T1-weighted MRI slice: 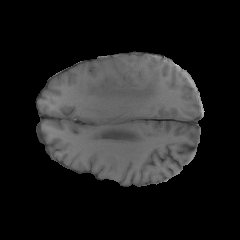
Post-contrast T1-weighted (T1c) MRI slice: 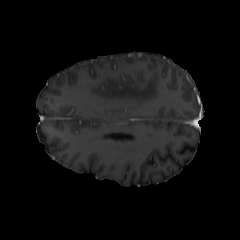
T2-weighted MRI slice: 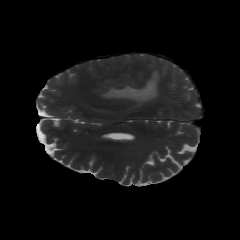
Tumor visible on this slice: yes